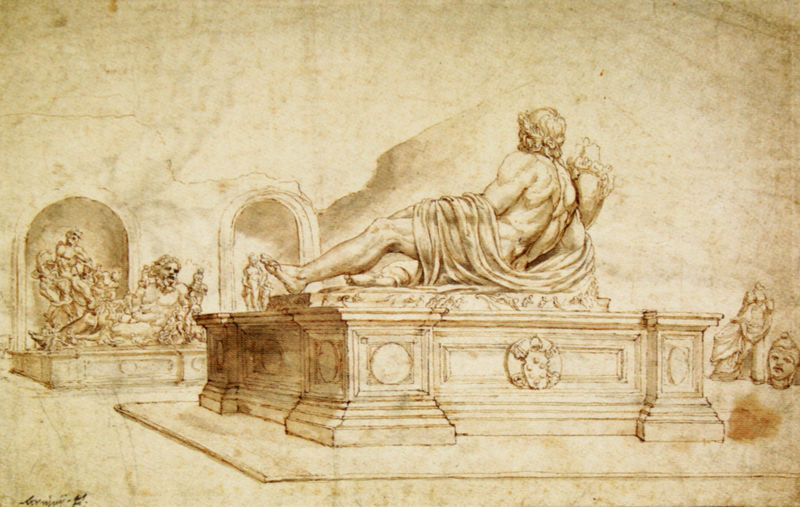
Titel: Blick auf die Skulpturen im Belvedere Statuenhof
Künstler: Maarten van Heemskerck
Standort: London
Institution: British Museum
Schlagwörter: akt, gott, gruppe, kopf, körper, mann, nackt, schatten, umhang, weiß, aquarell, menschen, braun, hell, köpfe, licht, marmor, männer, raum, rücken, skizze, zeichnung, tuch, beige, anatomie, falten, sockel, stein, signatur, gewand, decke, blatt, brunnen, skulptur, statue, bein, papier, liegen, bogen, man, perspektive, studie, grafik, saal, sepia, figuren, rundbogen, treppe, treppen, muskeln, faltenwurf, podest, liegend, tor, halle, bögen, nische, tusche, antike, druck, entwurf, ausstellung, wappen, rückansicht, skulpturen, plastiken, statuen, antik, götter, zeus, bacchus, toga, griechisch, florenz, griechenland, sammlung, museum, postament, emblem, louvre, tunika, rötel, römisch, grabmal, mamor, nischen, medici, michelangelo, sarkophag, bachus, laokoon, poseidon, liegefiguren, torsi, hääre, rtel, skulpturenhof, granmal, lakoon, braun sepia